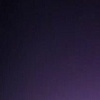
Label: space